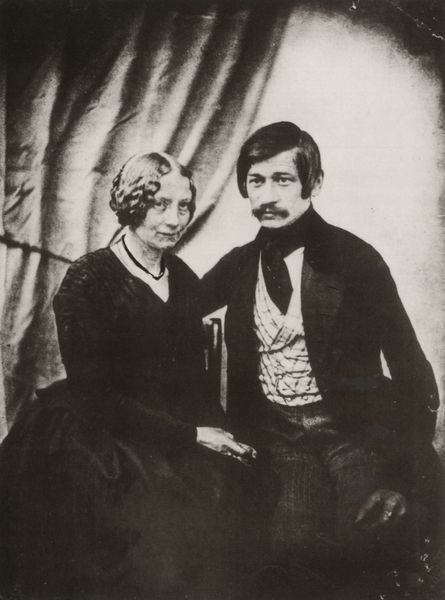
Titel: Eduard Wehnert, evtl. mit Schwiegermitter, Leipzig
Künstler: Carl Dauthendey
Standort: Hamburg
Institution: Steffen Wolff
Schlagwörter: dunkel, hand, mann, weiß, sitzen, finger, frau, frisur, grau, handschuhe, hell, hintergrund, kleid, licht, mund, nase, raum, schwarz, stuhl, blick, schal, tuch, muster, rock, schleife, anzug, bart, blond, hemd, hose, jacke, schnurrbart, wand, arm, arme, augen, falten, gesicht, kleidung, bildnis, hände, innenraum, portrait, porträt, vorhang, haare, mantel, sitzend, adel, paar, person, en face, locken, mittelscheitel, potrait, poträt, scheitel, helldunkel, lächeln, liebe, umarmung, zwei, halsband, zöpfe, moderne, kette, inszenierung, falte, schnurbart, krawatte, halstuch, atelier, streifen, kniestück, sakko, schnauzbart, schnauzer, jacket, skepsis, weste, halskette, foto, fotografie, photographie, doppelbildnis, doppelportrait, pärchen, ringe, porträts, schwarz weiss, bürger, ehemann, photo, ehepaar, kravatte, geflochten, halsbinde, hochzeit, vorhand, fotographie, aufnahme, fot, gestellt, schwarzweis, auftragsbild, kamera, paarbildnis, fotogra, mann und frau, bedenklich, poträtfoto, zusammenhalt, geflochtenes haar, paar fotografie, couple, 19 century, good dressed